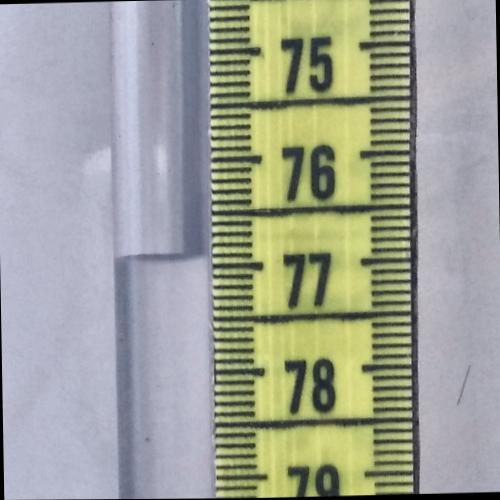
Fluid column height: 76.9 cm